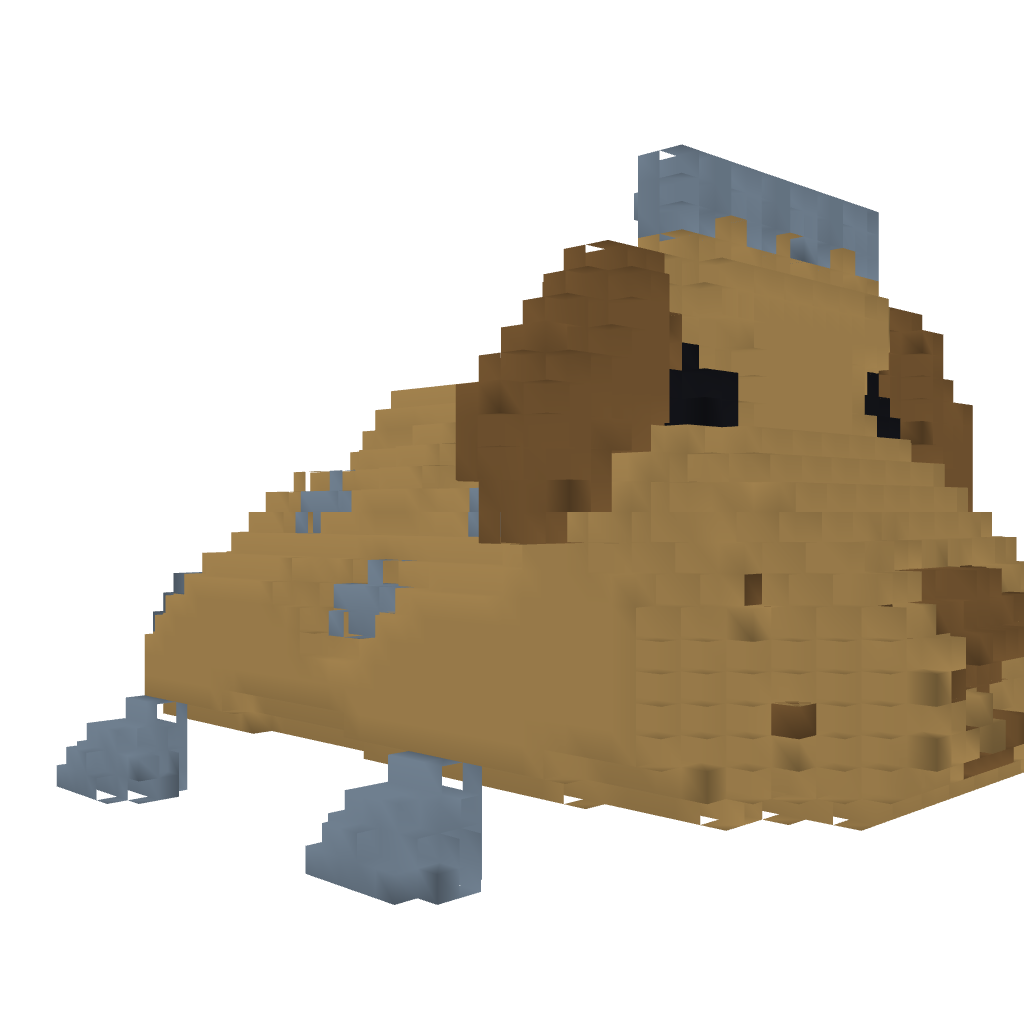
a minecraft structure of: Puppy PillowPet